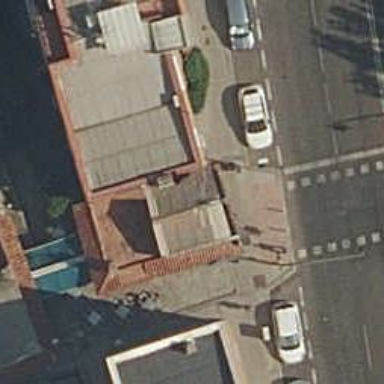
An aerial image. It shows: Restaurant.